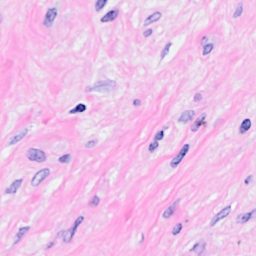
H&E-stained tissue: Breast